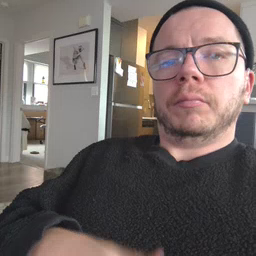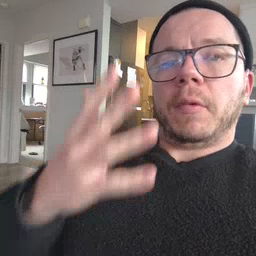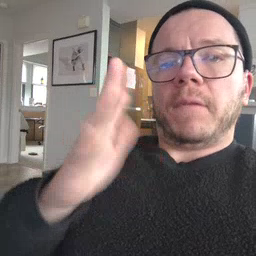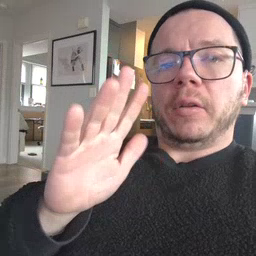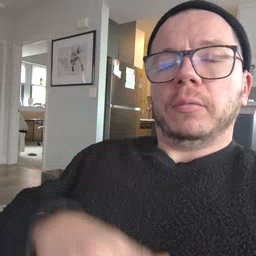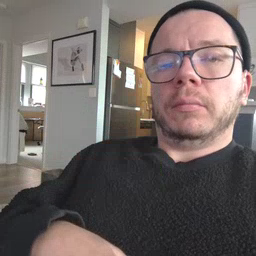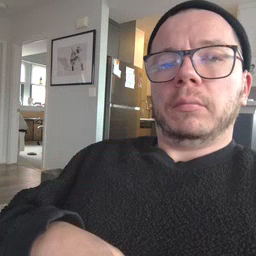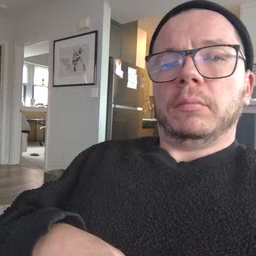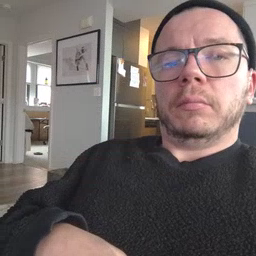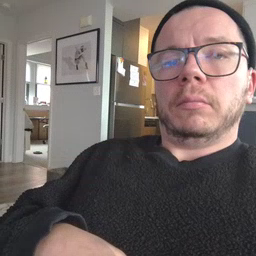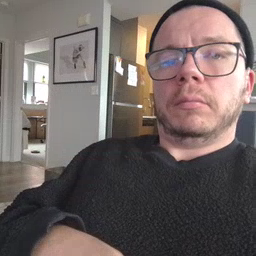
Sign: finish